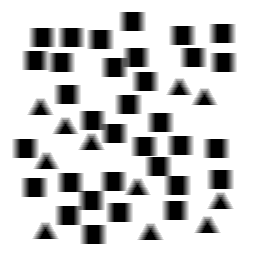
Squares: 33
Triangles: 11
Stars: 0
Total shapes: 44